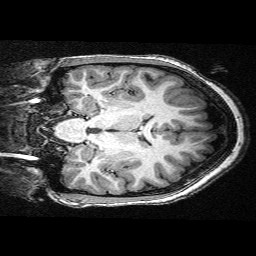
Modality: T1w
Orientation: coronal
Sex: female
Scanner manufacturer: siemens
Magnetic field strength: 3 T
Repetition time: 2.3 s
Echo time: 0.00336 s